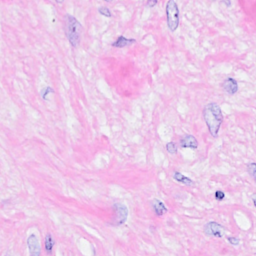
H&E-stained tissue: Breast